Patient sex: M
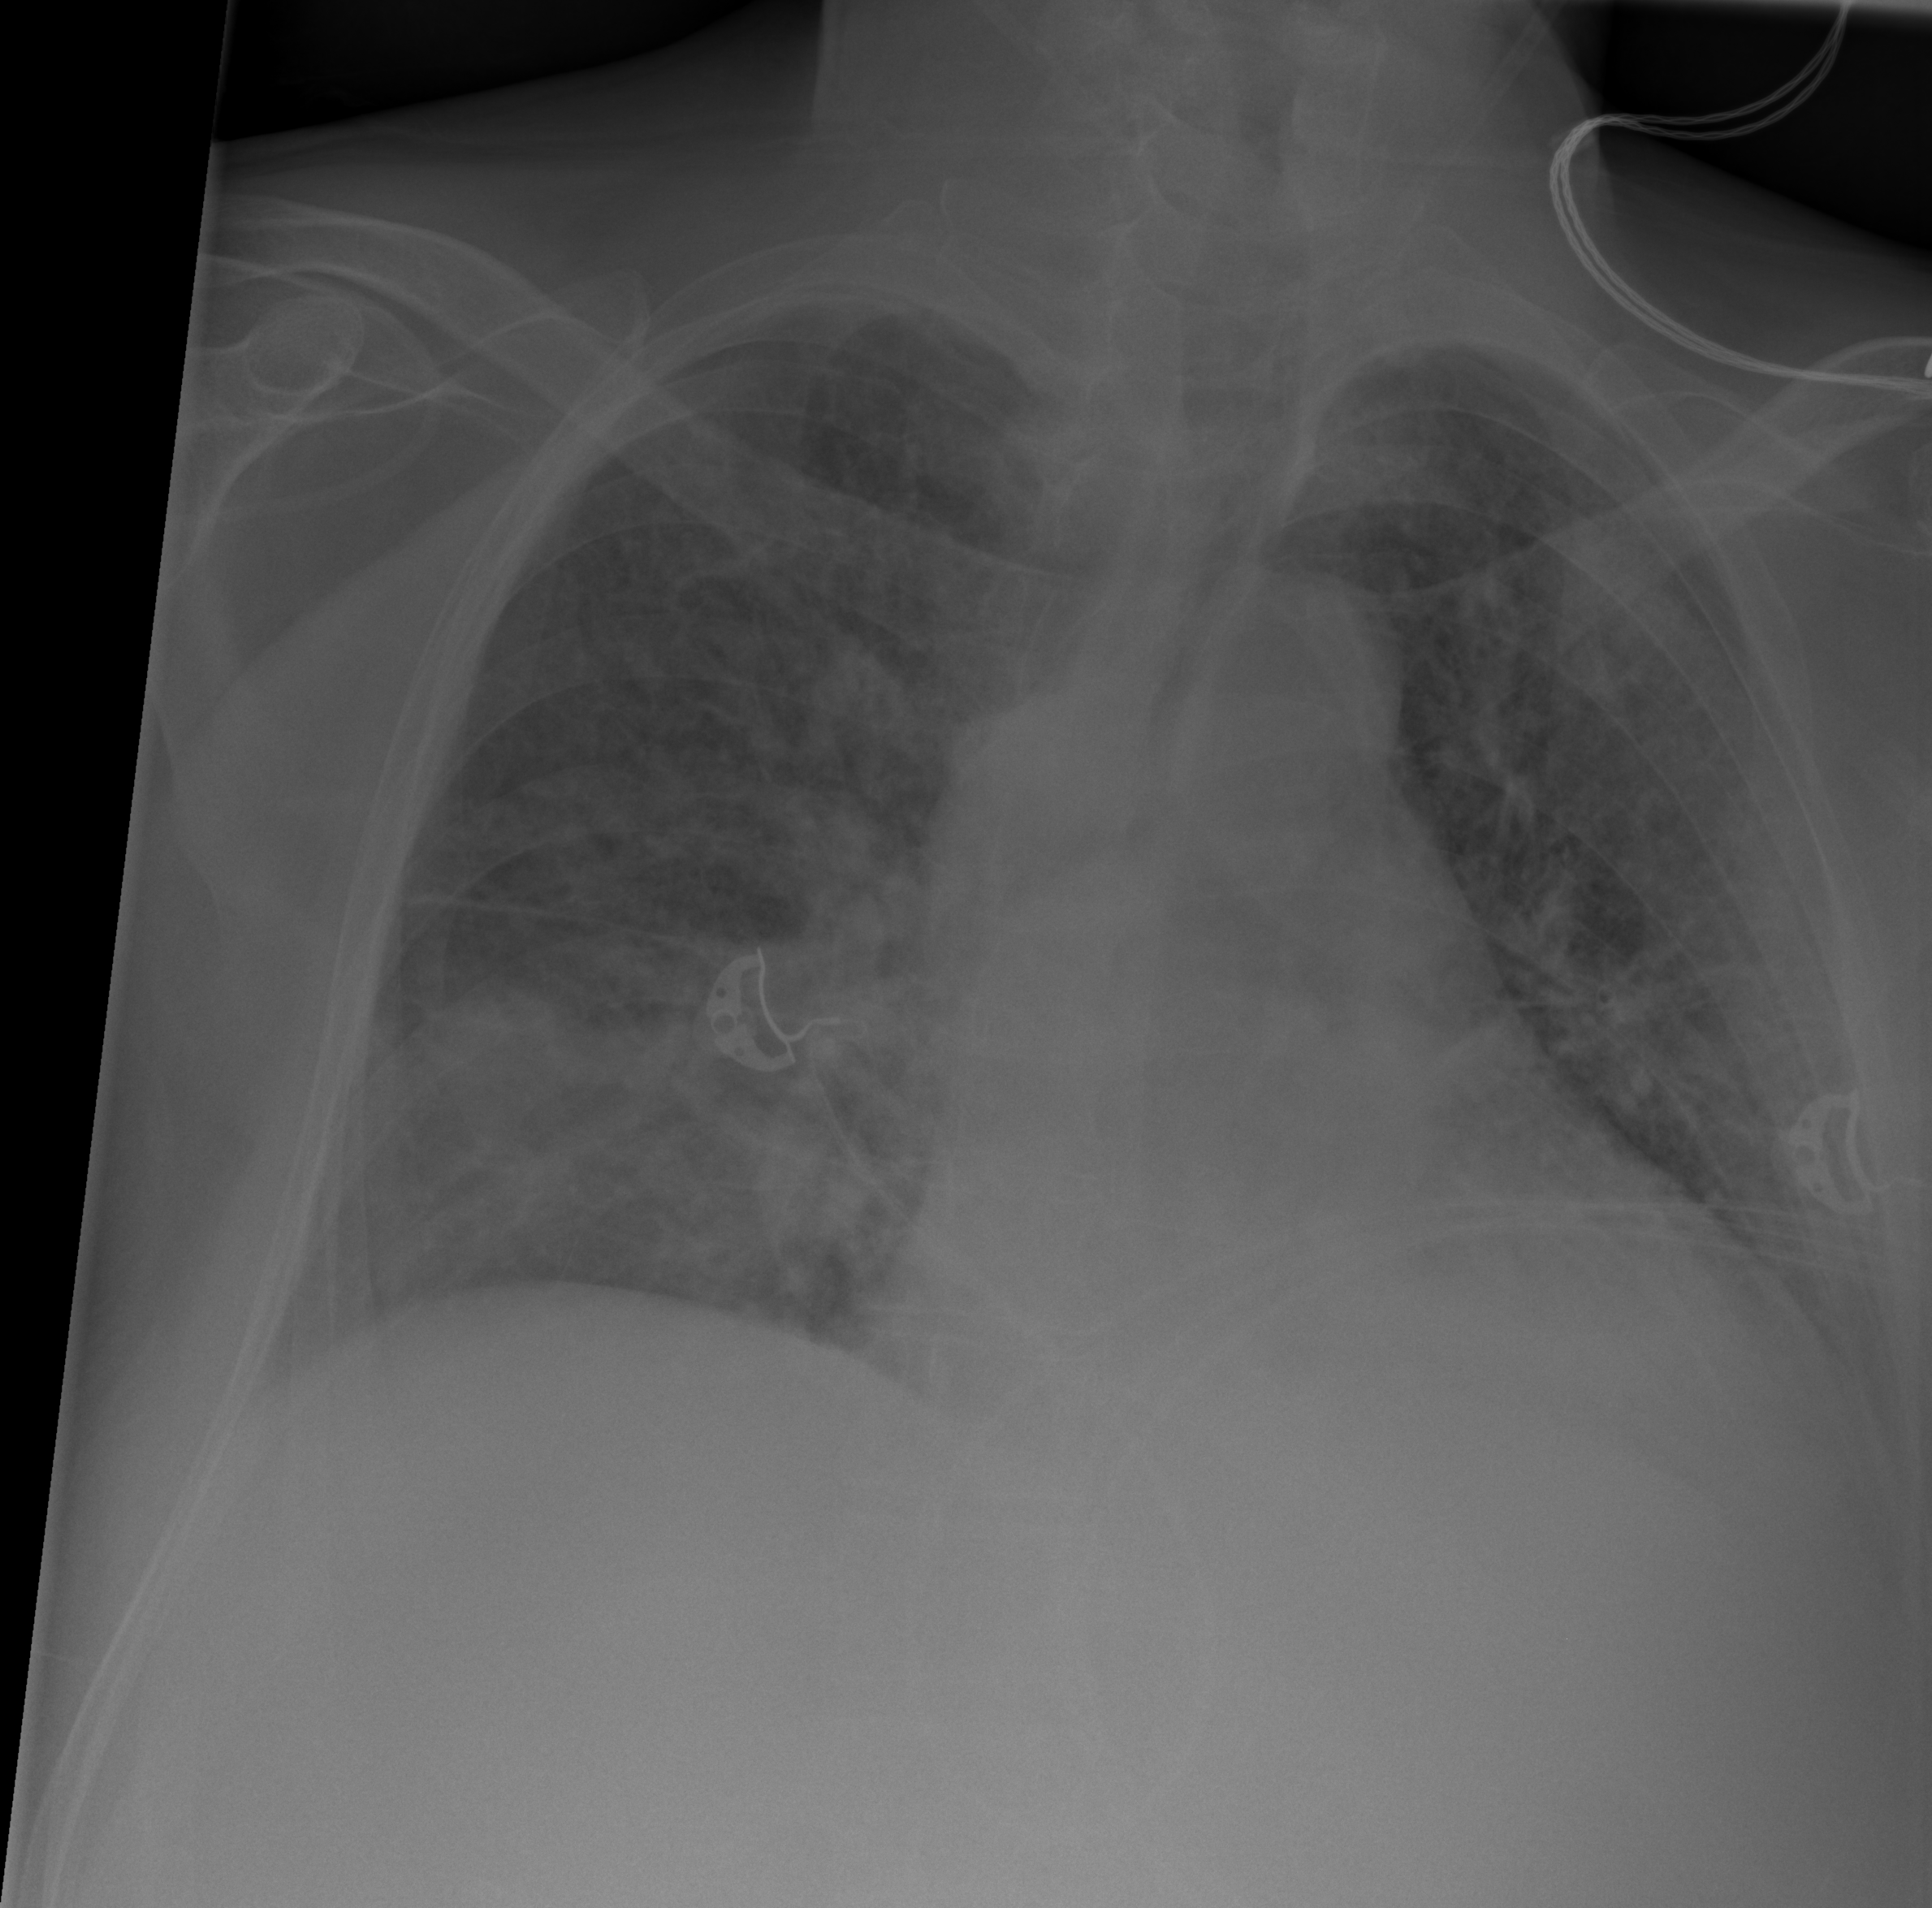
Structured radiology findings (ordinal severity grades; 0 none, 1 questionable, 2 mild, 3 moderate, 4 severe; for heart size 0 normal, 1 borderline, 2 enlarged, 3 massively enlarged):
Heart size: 2
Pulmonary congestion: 2
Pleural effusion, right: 2
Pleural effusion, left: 2
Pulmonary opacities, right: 2
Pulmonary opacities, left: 2
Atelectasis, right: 3
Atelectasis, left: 2